Field crop: maize
Growth stage: 2
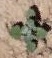
Species: chenopodium